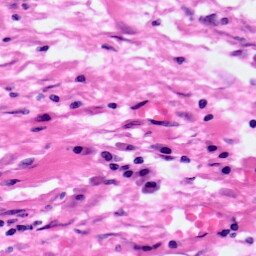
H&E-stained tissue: Pancreatic